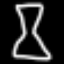
Label: hourglass